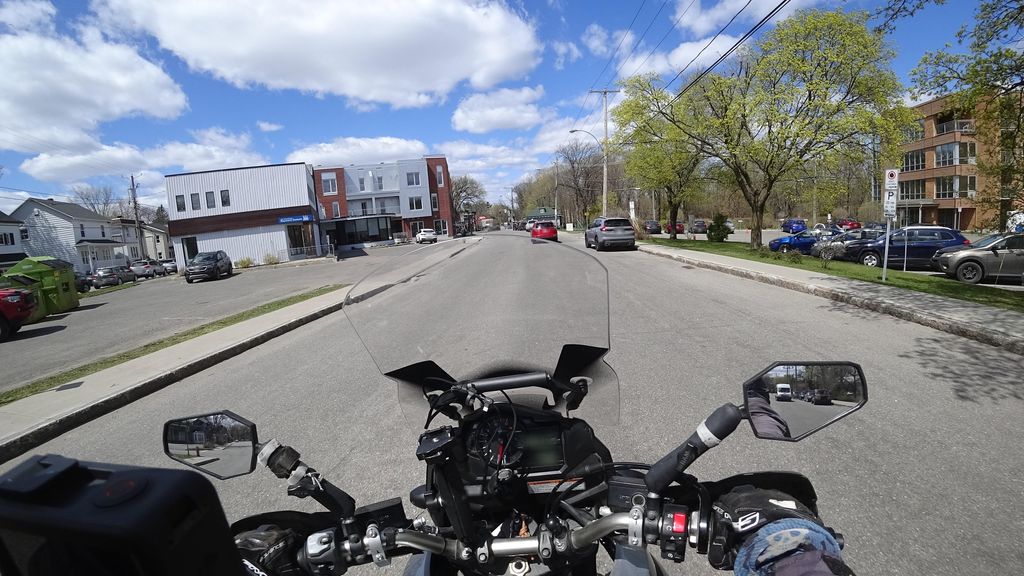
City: quebec_city